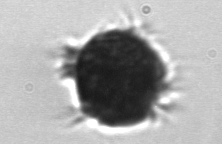
Label: Mesodinium